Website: walmart
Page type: payment
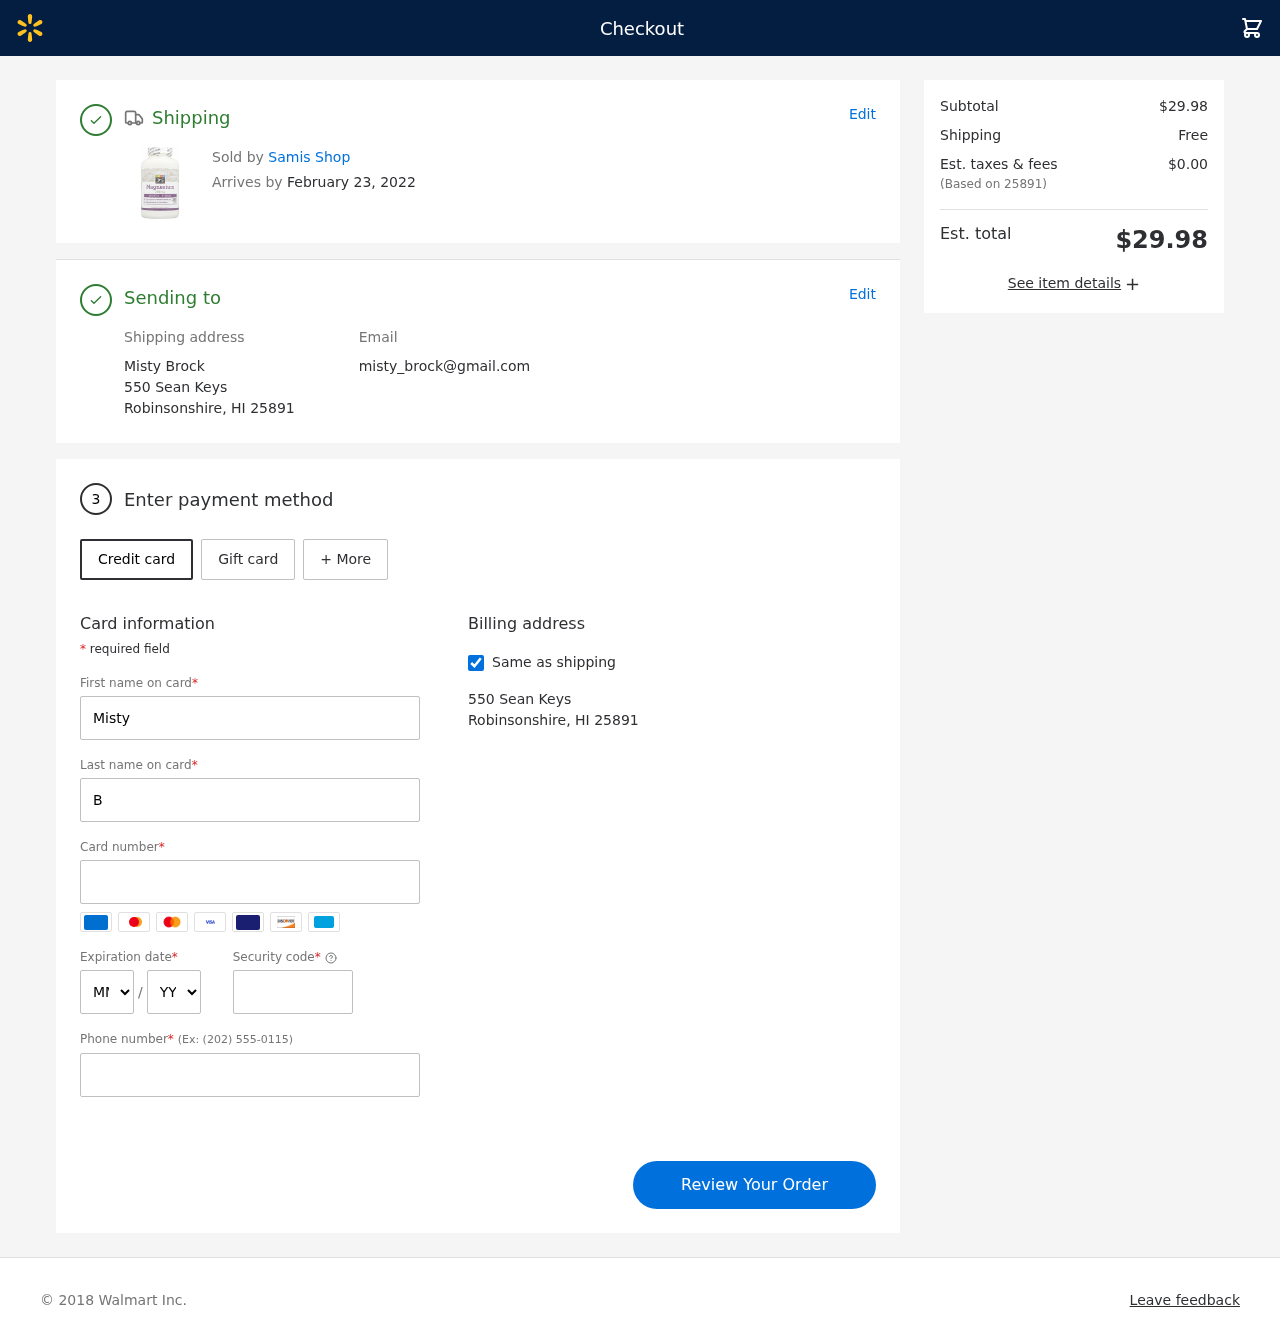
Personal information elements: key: PII_CARD_CVV
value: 2912
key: PII_CARD_EXPIRY_MONTH
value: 11
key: PII_CARD_EXPIRY_YEAR
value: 30
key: PII_CARD_NUMBER
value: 3455 3176 6174 641
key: PII_CITY_STATE_ZIP
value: Robinsonshire, HI 25891
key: PII_EMAIL
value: misty_brock@gmail.com
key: PII_FIRSTNAME
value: Misty
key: PII_FULLNAME
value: Misty Brock
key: PII_LASTNAME
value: Brock
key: PII_PHONE
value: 9336259001
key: PII_POSTCODE
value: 25891
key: PII_STREET
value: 550 Sean Keys
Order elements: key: ORDER_DELIVERY_DATE
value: February 23, 2022
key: ORDER_SUBTOTAL
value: $29.98
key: ORDER_SHIPPING_COST
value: Free
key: ORDER_TAX
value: $0.00
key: ORDER_TOTAL
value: $29.98